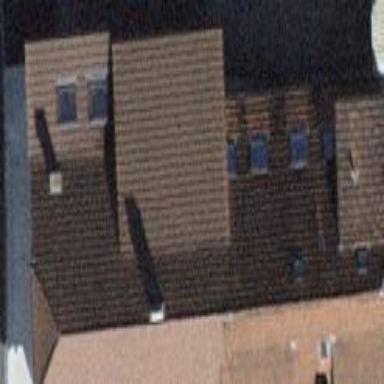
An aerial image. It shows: Building with tile roof.